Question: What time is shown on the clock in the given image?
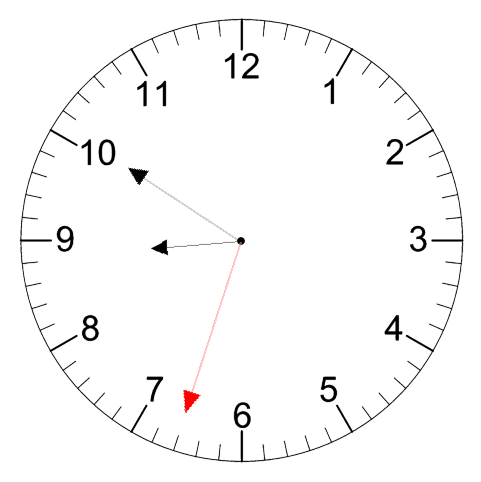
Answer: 08:50:33